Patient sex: F
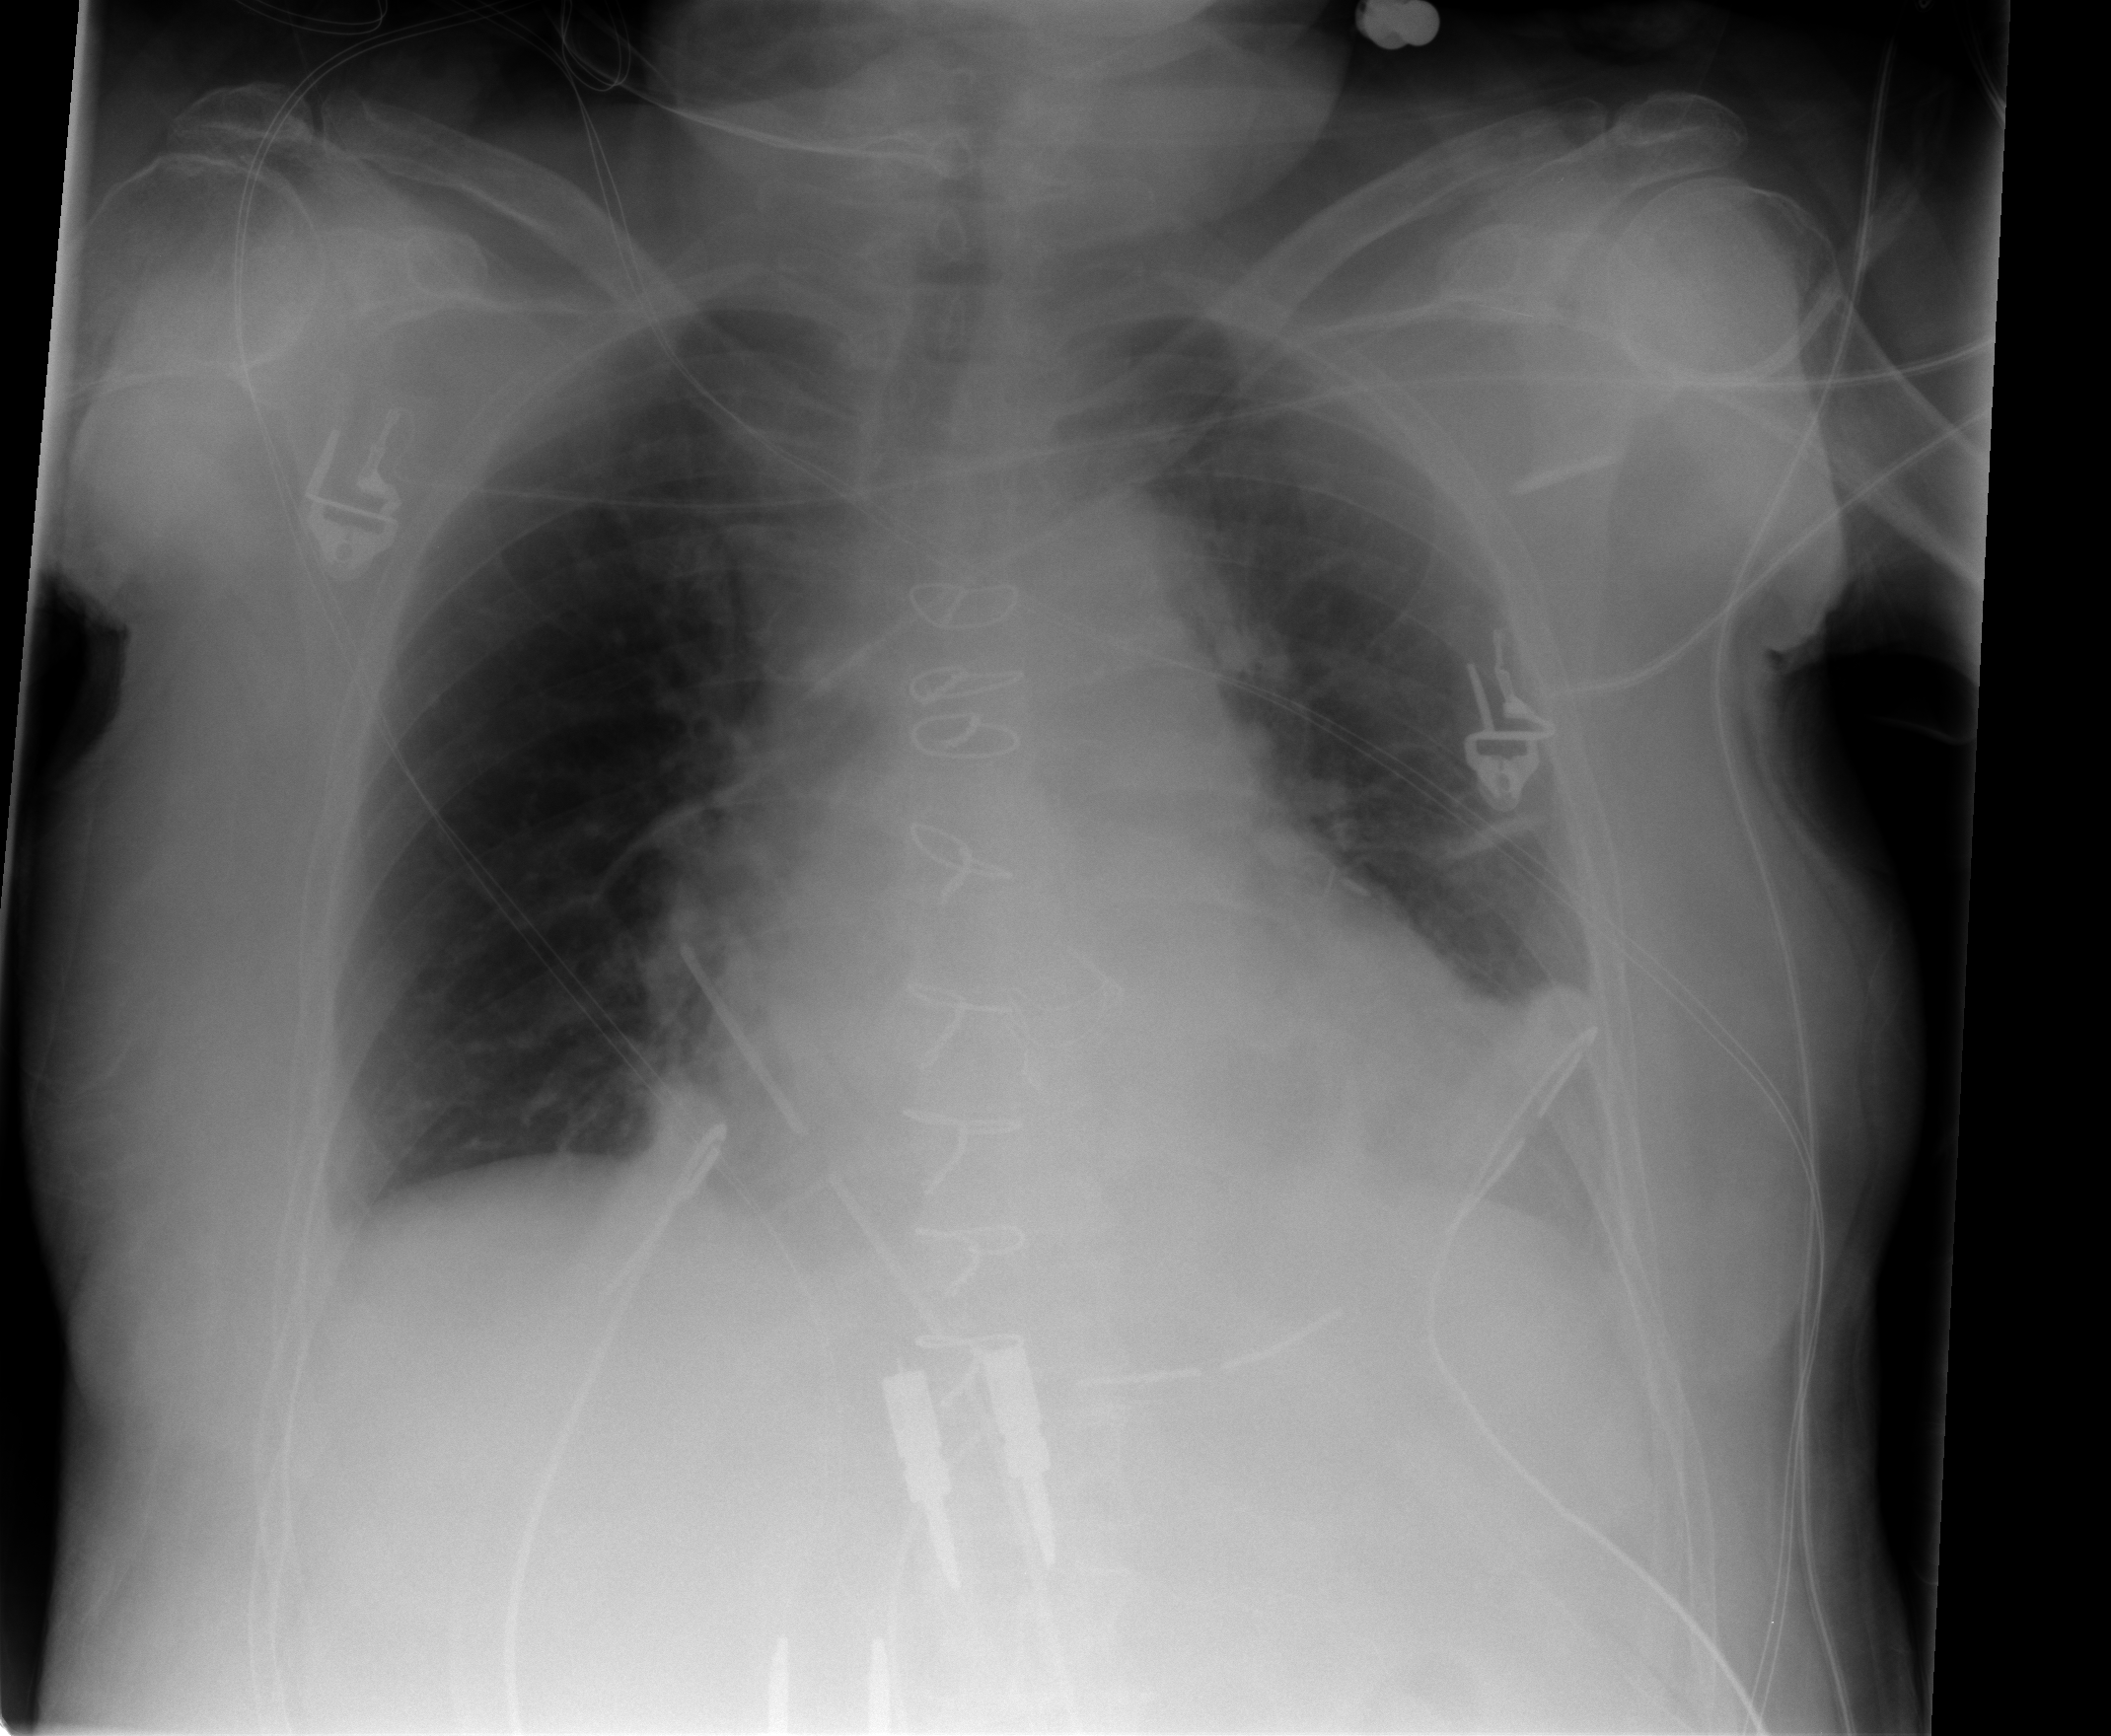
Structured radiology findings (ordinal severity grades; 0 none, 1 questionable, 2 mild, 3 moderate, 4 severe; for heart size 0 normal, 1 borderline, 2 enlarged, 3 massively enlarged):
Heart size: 2
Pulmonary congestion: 2
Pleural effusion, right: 0
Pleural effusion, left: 1
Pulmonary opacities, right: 0
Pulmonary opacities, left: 0
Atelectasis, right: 1
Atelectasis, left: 2